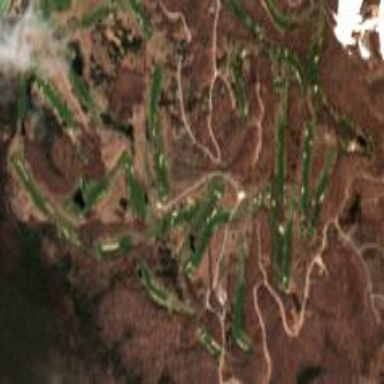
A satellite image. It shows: Golf course.